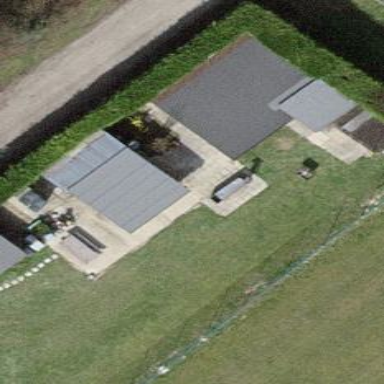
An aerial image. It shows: Shed.